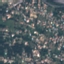
Land use / land cover: Residential